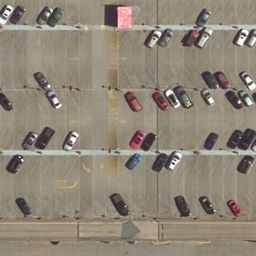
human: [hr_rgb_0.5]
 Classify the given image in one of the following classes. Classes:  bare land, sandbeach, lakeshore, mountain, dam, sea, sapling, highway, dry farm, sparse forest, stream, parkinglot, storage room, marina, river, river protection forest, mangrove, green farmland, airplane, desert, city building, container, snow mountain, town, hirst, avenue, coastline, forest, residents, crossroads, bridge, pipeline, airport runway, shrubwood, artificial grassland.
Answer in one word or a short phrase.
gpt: parkinglot